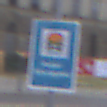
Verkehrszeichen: Wasserschutzgebiet
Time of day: MorningAfternoon
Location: Outdoor (Urban)
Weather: PartlyCloudy
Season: NotSpecified
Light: Natural